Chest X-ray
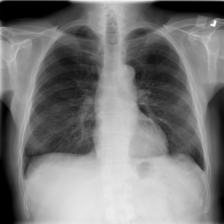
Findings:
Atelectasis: negative
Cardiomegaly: negative
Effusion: negative
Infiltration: negative
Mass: negative
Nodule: negative
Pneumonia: negative
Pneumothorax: negative
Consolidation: negative
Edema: negative
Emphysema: negative
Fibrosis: negative
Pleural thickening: negative
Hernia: negative